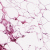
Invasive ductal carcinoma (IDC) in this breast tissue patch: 0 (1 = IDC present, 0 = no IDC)